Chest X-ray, PA view. Patient: 53 years old, sex M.
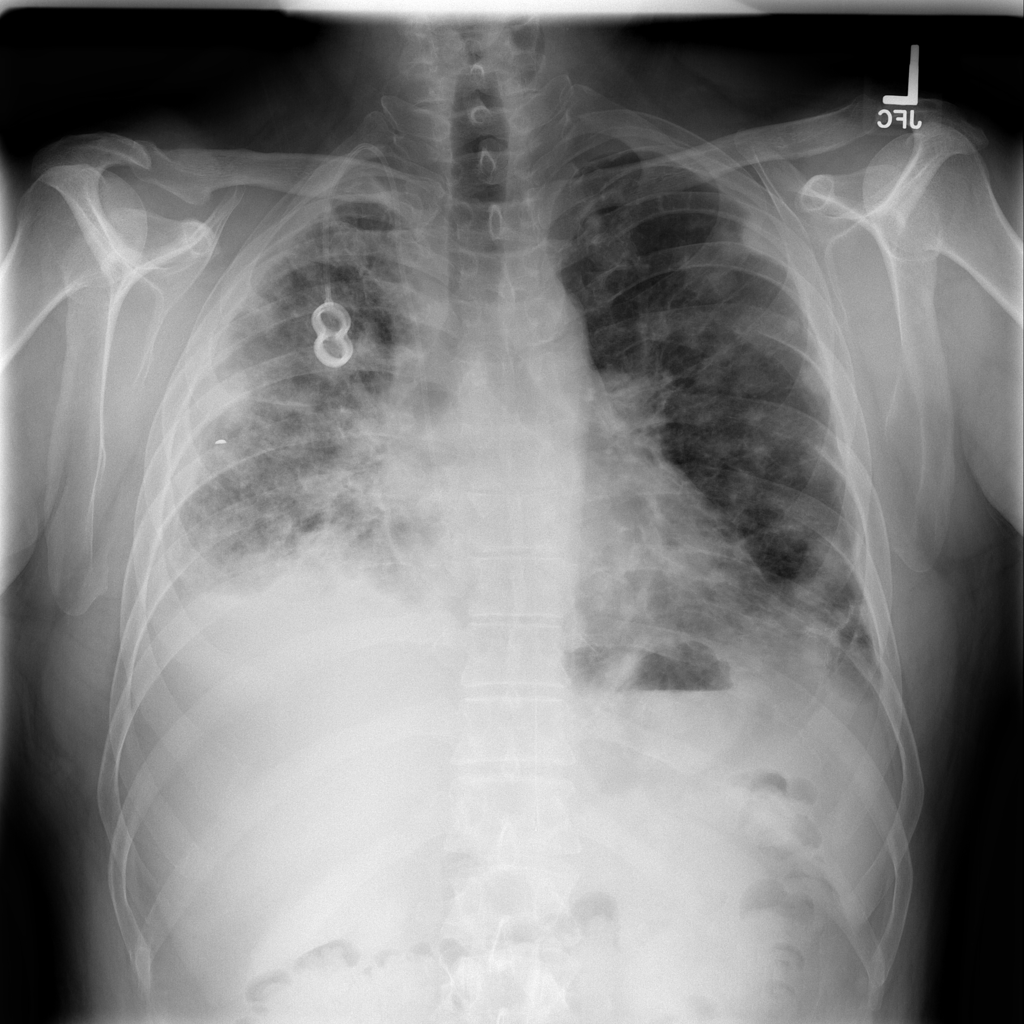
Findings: Cardiomegaly, Effusion, Infiltration, Mass